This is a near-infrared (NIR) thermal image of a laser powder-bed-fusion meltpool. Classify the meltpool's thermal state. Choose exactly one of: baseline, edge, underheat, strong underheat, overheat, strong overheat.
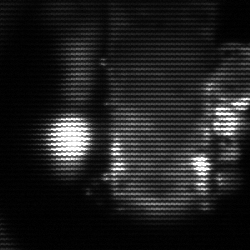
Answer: strong underheat